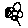
Label: flower